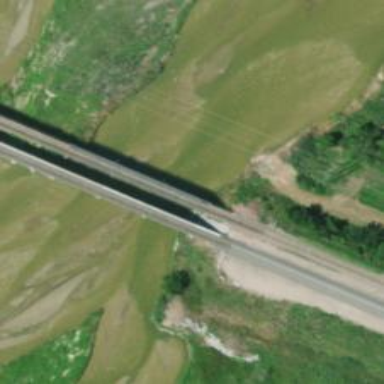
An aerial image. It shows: Bridge over railway tracks with two rails.